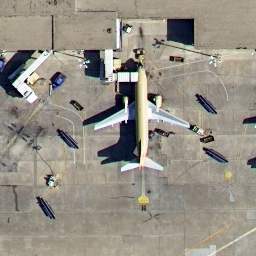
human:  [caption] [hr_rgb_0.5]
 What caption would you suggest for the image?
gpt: There is an airplane with beige fuselage stopped at the airport .

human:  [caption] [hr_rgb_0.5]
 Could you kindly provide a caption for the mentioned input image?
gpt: An airplane is stopped at the airport with some luggage cars surrounded it .

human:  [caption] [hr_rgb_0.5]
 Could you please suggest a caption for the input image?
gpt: It is a beige airplane stopped at the airport .

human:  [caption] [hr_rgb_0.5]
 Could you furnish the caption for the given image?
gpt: There is a beige airplane in the airport .

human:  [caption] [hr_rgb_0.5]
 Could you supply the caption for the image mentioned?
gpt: An airplane with beige fuselage is stopped at the airport .